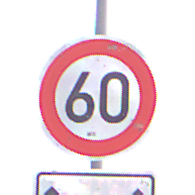
Verkehrszeichen: Geschwindigkeit60
Zusatzzeichen unten: LaengeEinerStrecke2
Umgebung: Outdoor, Nature
Tageszeit: SunriseSunset
Wetter: PartlyCloudy
Licht: Natural
Jahreszeit: NotSpecified
Kontrast: LowContrast